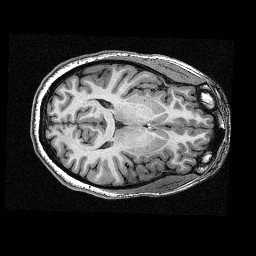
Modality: T1w
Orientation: axial
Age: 26
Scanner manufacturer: siemens
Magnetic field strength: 3 T
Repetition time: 2.3 s
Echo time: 0.00336 s